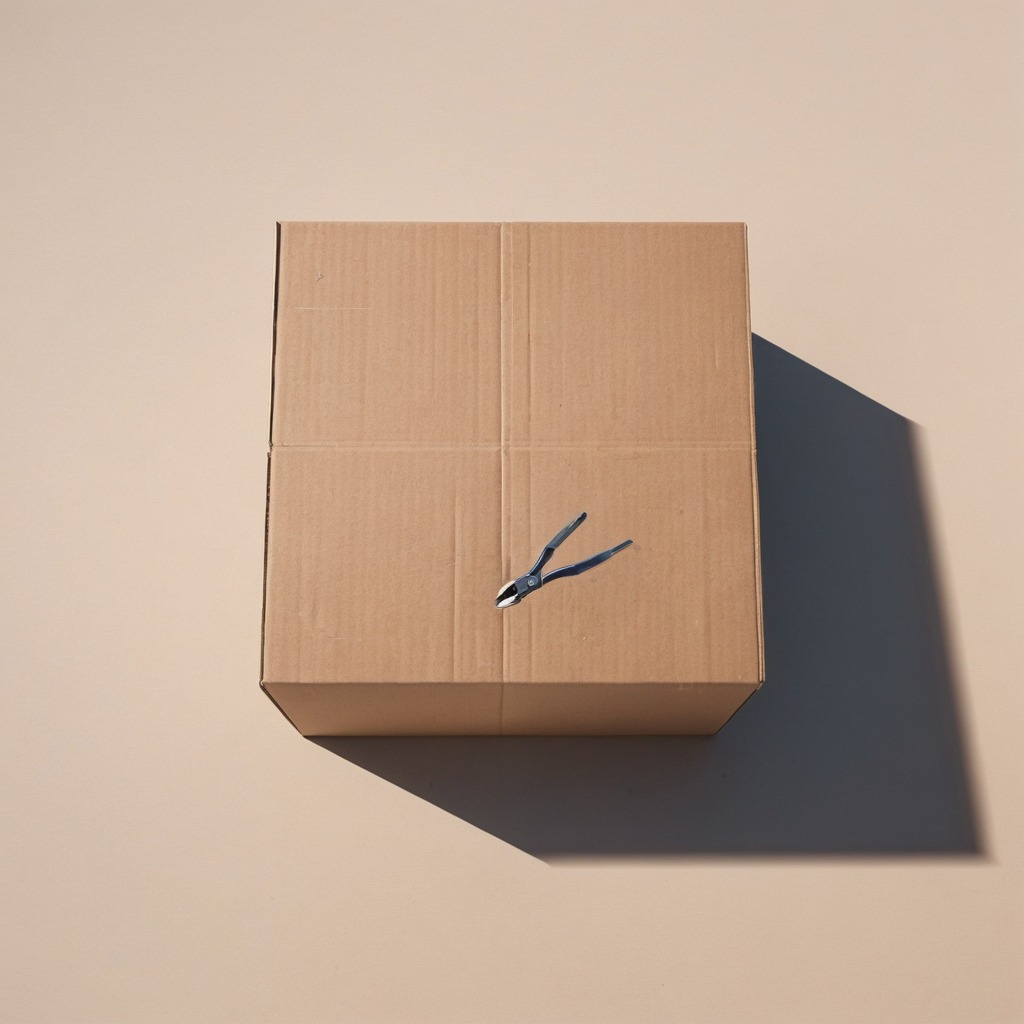
A plier lying on the cardboard box surface in an outdoor workshop during daytime bright natural light soft shadows slightly creased but